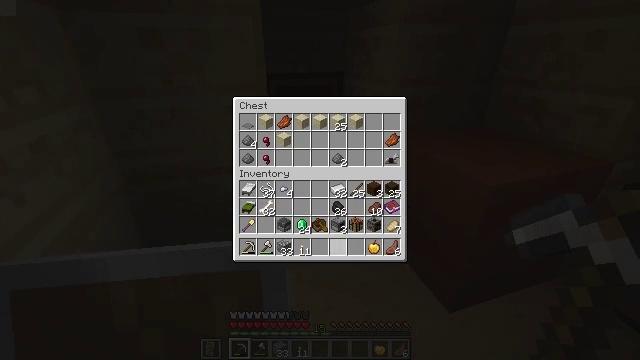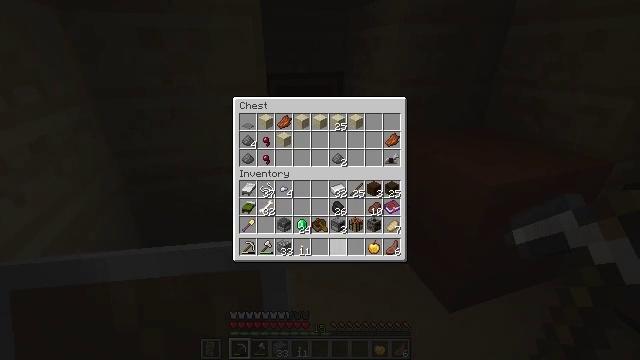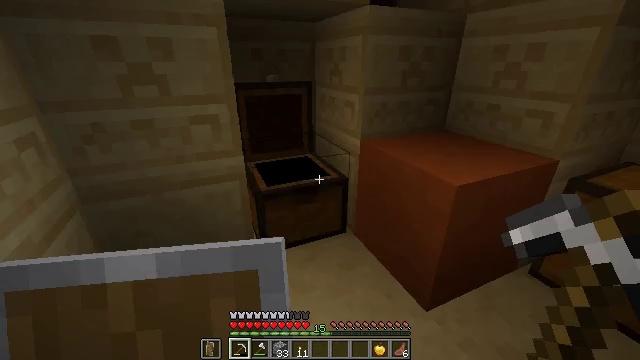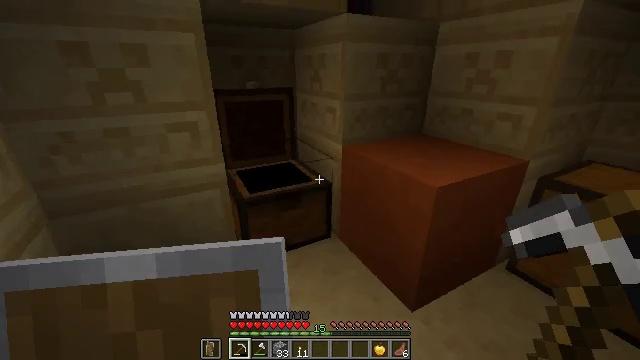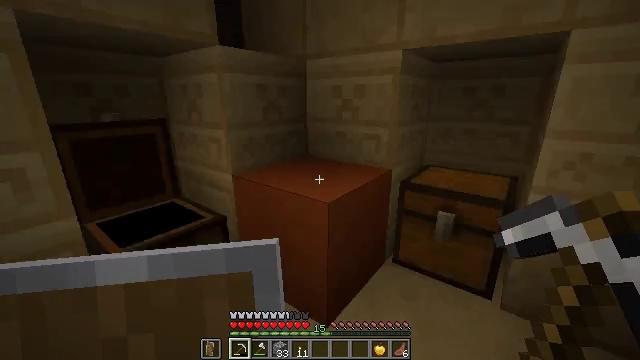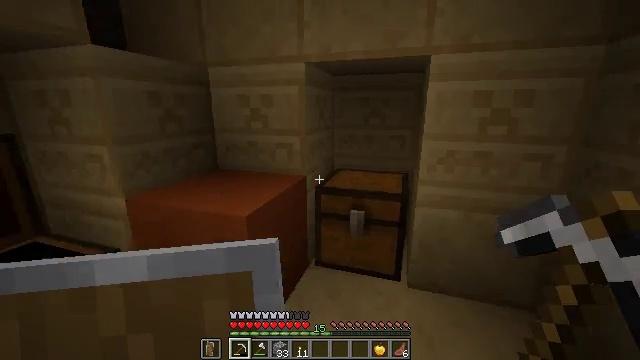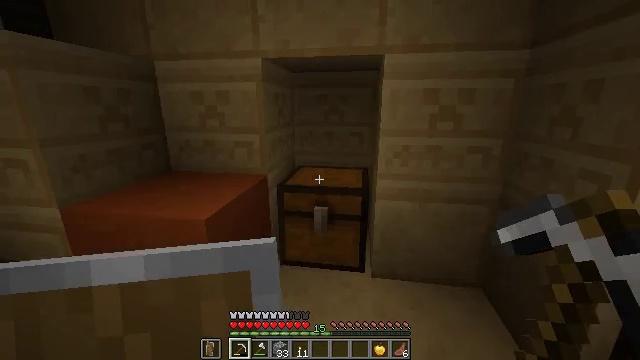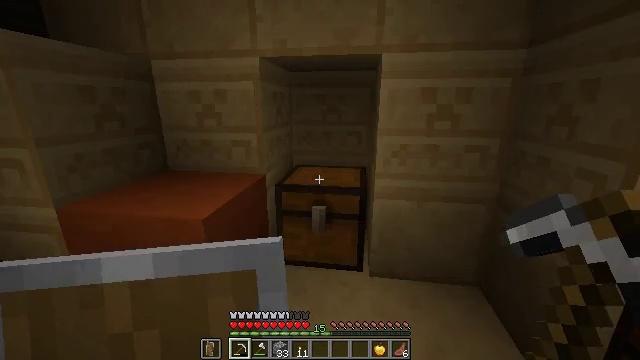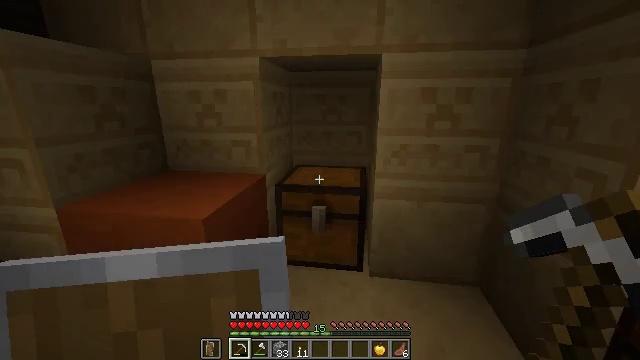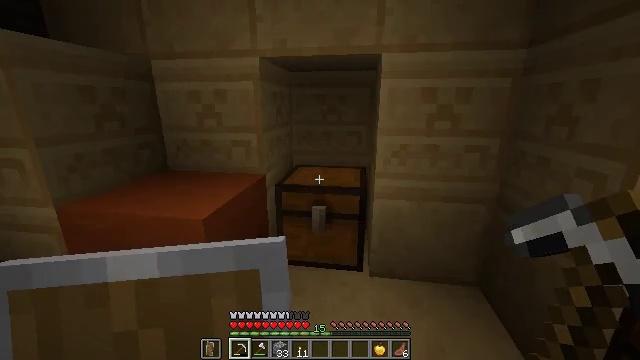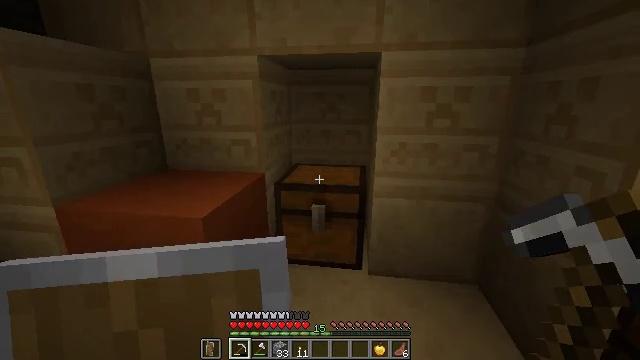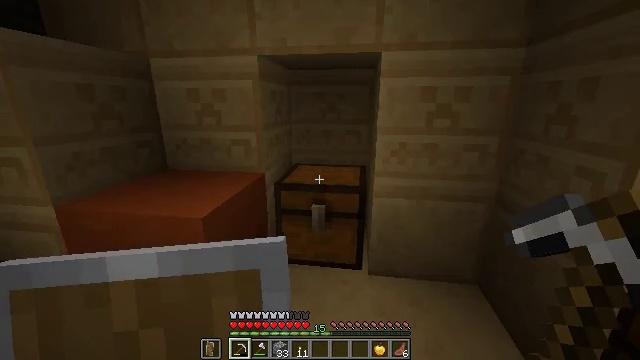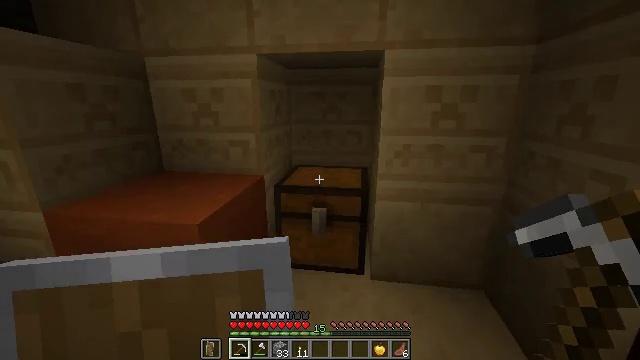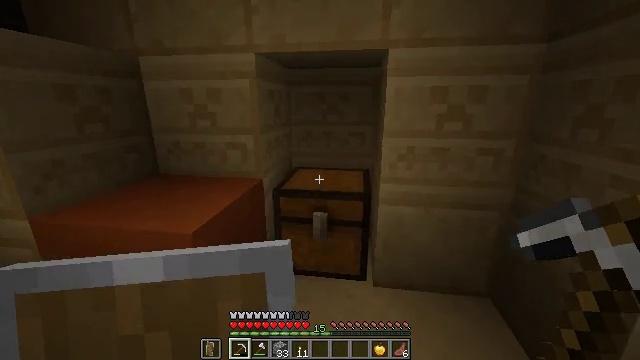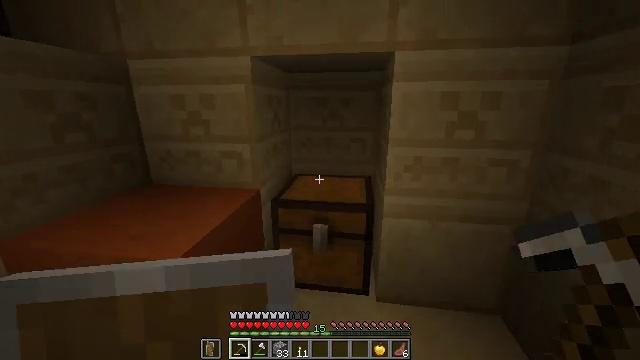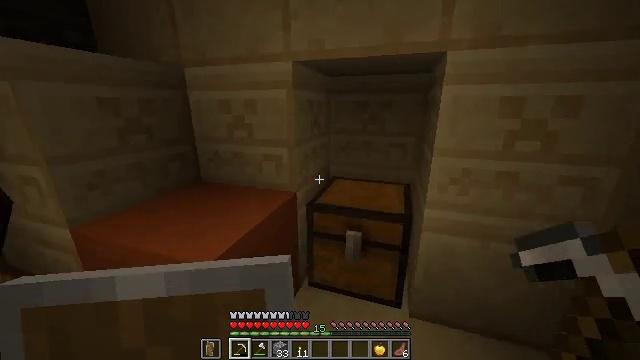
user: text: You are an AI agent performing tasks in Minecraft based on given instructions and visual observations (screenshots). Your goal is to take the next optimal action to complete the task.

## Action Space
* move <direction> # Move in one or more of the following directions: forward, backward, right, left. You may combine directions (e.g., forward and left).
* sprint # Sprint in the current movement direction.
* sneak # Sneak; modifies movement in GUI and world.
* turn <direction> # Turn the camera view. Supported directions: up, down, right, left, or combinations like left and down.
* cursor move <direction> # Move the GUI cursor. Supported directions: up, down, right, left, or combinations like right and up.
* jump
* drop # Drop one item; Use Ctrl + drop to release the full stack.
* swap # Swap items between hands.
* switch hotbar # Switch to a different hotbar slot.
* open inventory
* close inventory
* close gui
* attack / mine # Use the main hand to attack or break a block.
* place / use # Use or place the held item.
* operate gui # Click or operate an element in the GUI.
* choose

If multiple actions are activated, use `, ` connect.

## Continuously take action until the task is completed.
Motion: motion action
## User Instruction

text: Break the cut sandstone block.
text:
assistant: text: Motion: no_op
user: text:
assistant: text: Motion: cursor move right and up
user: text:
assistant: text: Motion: turn right and up, close gui
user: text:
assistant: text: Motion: turn right and up
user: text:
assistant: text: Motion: turn right and up
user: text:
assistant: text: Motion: turn right
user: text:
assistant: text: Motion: no_op
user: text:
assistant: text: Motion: no_op
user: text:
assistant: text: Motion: no_op
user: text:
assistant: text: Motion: no_op
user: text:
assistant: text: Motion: no_op
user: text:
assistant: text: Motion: move forward
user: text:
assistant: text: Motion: move forward, sprint
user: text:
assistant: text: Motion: move forward, sprint
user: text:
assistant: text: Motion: move forward, sprint, turn left, jump
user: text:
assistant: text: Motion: move forward, sprint, turn left and up, jump
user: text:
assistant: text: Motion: move forward, sprint, turn left and up, jump
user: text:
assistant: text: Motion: move forward, sprint, turn left and up, jump
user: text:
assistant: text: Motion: move forward, sprint, turn left and up, jump
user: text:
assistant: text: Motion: move forward, sprint, turn left and up
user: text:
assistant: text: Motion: move forward, sprint
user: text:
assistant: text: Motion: move forward, sprint
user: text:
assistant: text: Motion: move forward, sprint
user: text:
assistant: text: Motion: move forward, sprint, jump
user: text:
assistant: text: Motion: move forward, sprint, jump
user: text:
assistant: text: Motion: move forward, sprint, jump
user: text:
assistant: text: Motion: move forward and move right, sprint, turn left and up, jump
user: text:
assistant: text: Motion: move forward and move right, sprint, turn left and up
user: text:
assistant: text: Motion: move forward and move right, sprint, turn left and up
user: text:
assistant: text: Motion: move forward and move right, sprint, turn left and up